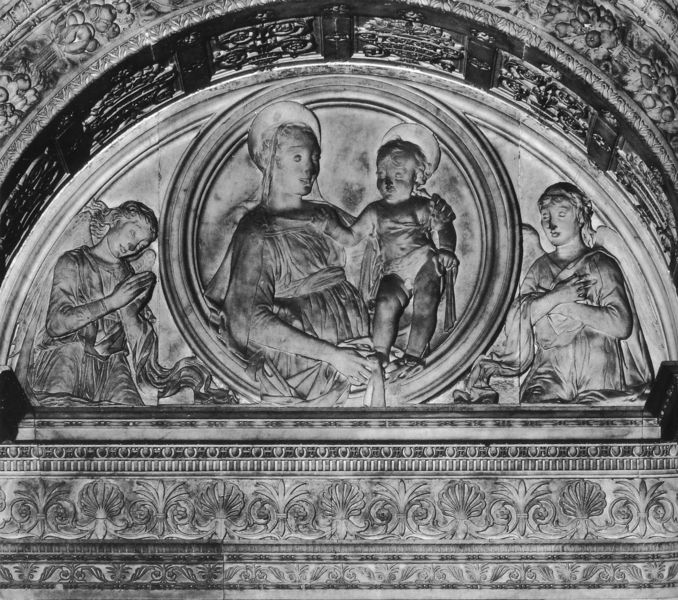
Titel: Grabmal für Carlo Marsuppini
Künstler: Desiderio da Settignano
Standort: Florenz, S. Croce (EU - I - Toskana)
Schlagwörter: flügel, hand, nackt, blumen, frau, grau, marmor, männer, schwarz, tür, weiss, gürtel, schleier, muster, ornament, arm, falten, rahmen, sockel, stehen, stein, kirche, stehend, kind, girlande, borte, renaissance, kreis, rund, tondo, engel, ranken, skulptur, lächeln, relief, bogen, giebel, baby, rundbogen, detail, metall, geneigt, foto, eisen, arkade, medaillon, beten, gebet, architrav, fries, sims, heiligenschein, christus, jesus, romanik, florenz, heiliger, kassetten, heilige, fresko, anbeten, heilig, putten, maria, madonna, anbetung, betend, mutter gottes, eierstab, ind, gottesmutter, tympanon, romanisch, rotunde, jesuskind, maria mit kind, grabstein, verehren, schmutzig, kinde, windel, christuskind, halbrelief, basrelief, christkind, robbia, en, ruknd, luca